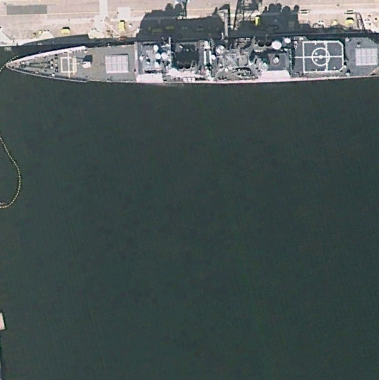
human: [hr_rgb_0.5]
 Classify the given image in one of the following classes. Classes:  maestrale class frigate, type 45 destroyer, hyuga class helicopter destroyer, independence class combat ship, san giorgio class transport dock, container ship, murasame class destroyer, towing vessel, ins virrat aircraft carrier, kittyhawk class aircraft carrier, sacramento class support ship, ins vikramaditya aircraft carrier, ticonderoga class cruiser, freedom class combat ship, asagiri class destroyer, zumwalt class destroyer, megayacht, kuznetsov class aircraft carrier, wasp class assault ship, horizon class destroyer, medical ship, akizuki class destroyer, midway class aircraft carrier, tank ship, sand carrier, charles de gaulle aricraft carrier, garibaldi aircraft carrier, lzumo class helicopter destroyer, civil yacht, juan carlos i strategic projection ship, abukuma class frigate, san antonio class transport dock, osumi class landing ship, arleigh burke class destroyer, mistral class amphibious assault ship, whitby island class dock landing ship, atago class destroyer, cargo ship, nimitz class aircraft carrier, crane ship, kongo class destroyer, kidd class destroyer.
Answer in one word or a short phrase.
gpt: Ticonderoga class cruiser